Aerial crown-view tile of a tropical tree (Barro Colorado Island, Panama), acquired 20250715:
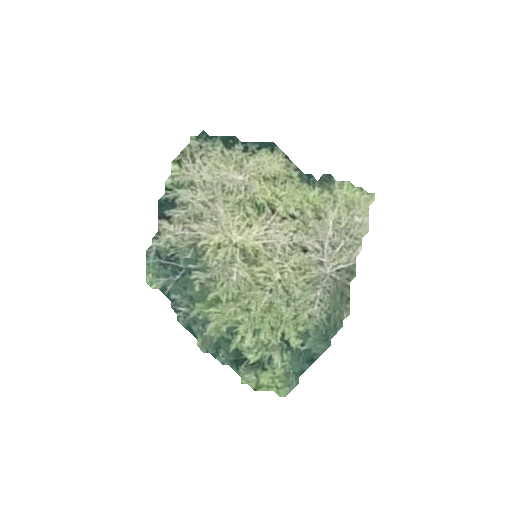
Species: Quararibea stenophylla
GBIF accepted scientific name: Quararibea stenophylla
Crown area: 59.142 m²